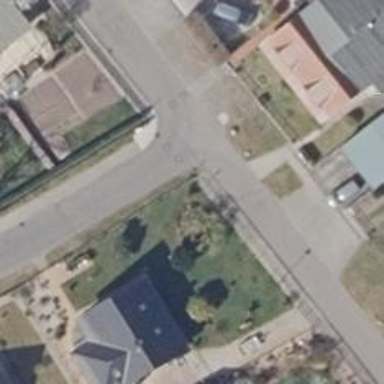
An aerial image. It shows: Residential road with asphalt surface. Sidewalk is present on the left side.